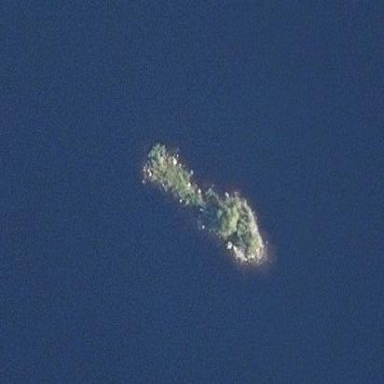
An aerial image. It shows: Islet.